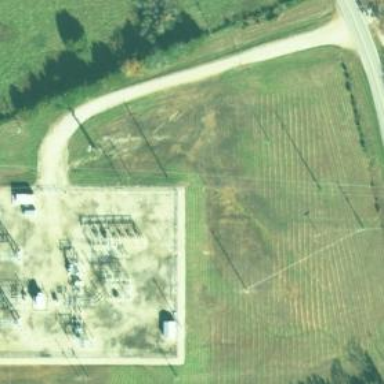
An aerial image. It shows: Distribution power substation secured by fence.